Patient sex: M
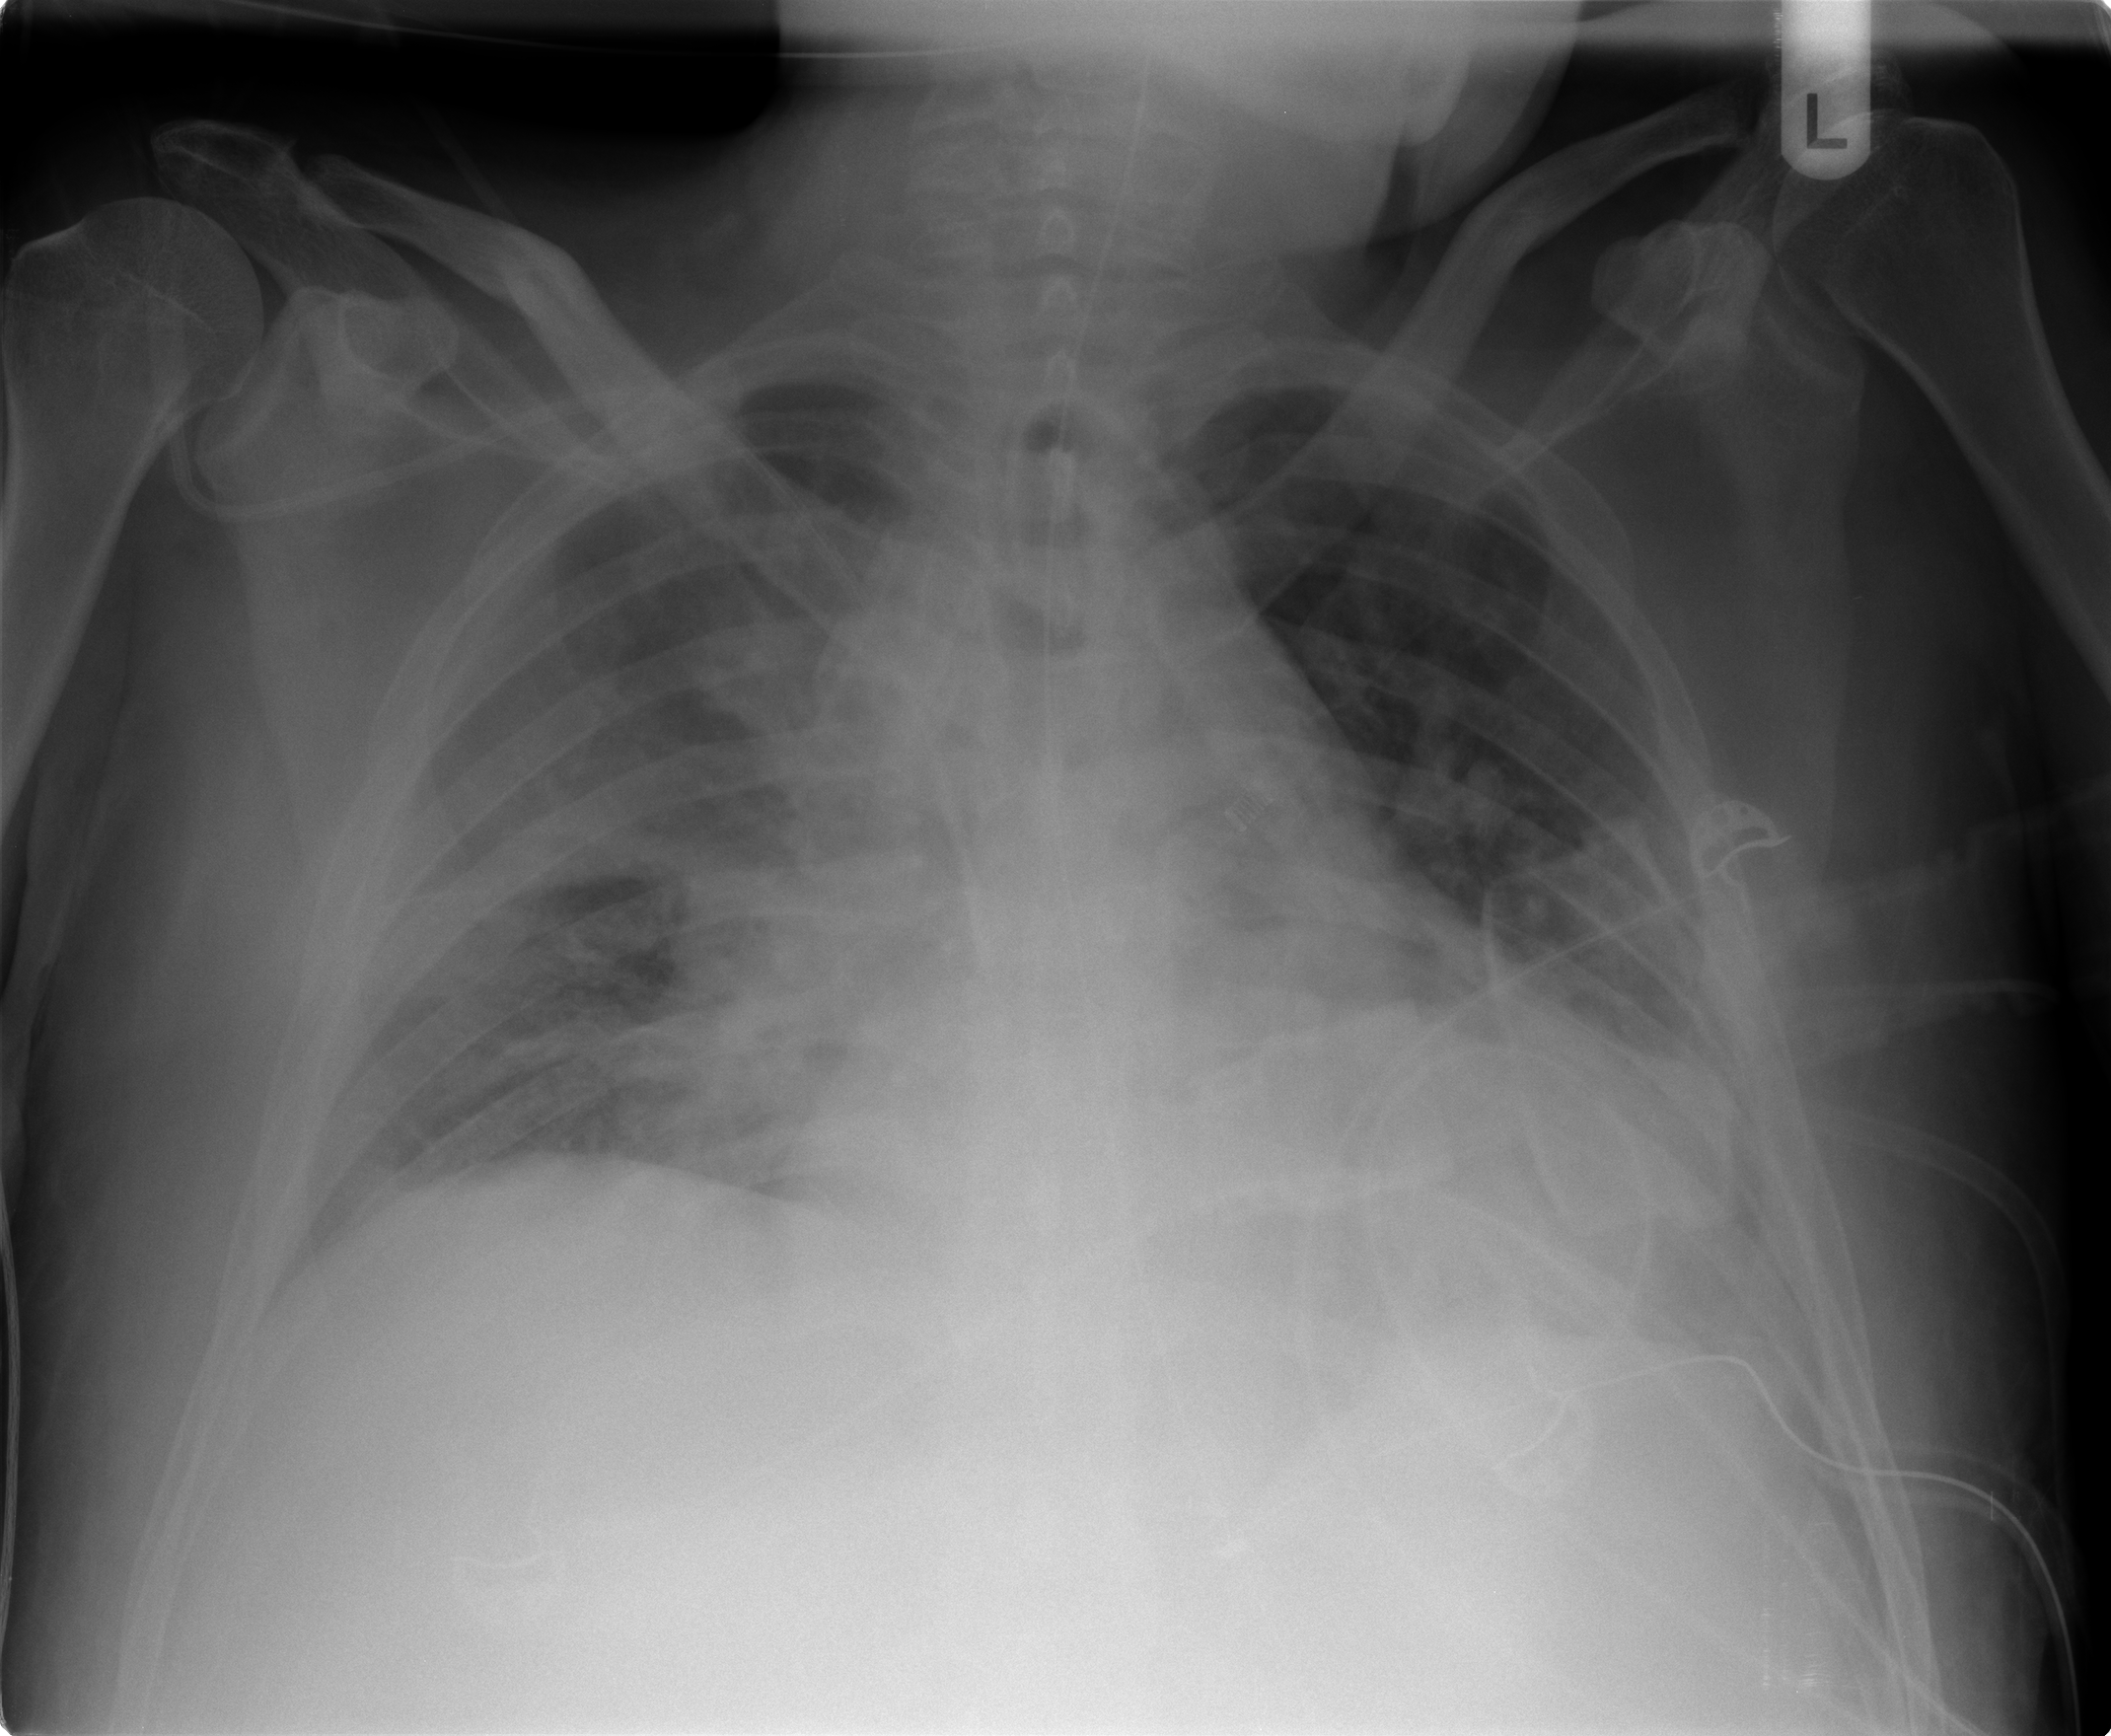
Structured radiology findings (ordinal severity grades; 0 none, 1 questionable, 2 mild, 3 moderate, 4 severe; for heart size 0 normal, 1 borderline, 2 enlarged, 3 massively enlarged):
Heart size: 2
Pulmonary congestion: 3
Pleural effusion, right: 2
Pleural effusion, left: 2
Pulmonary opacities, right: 2
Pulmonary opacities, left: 2
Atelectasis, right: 3
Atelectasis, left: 2